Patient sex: M
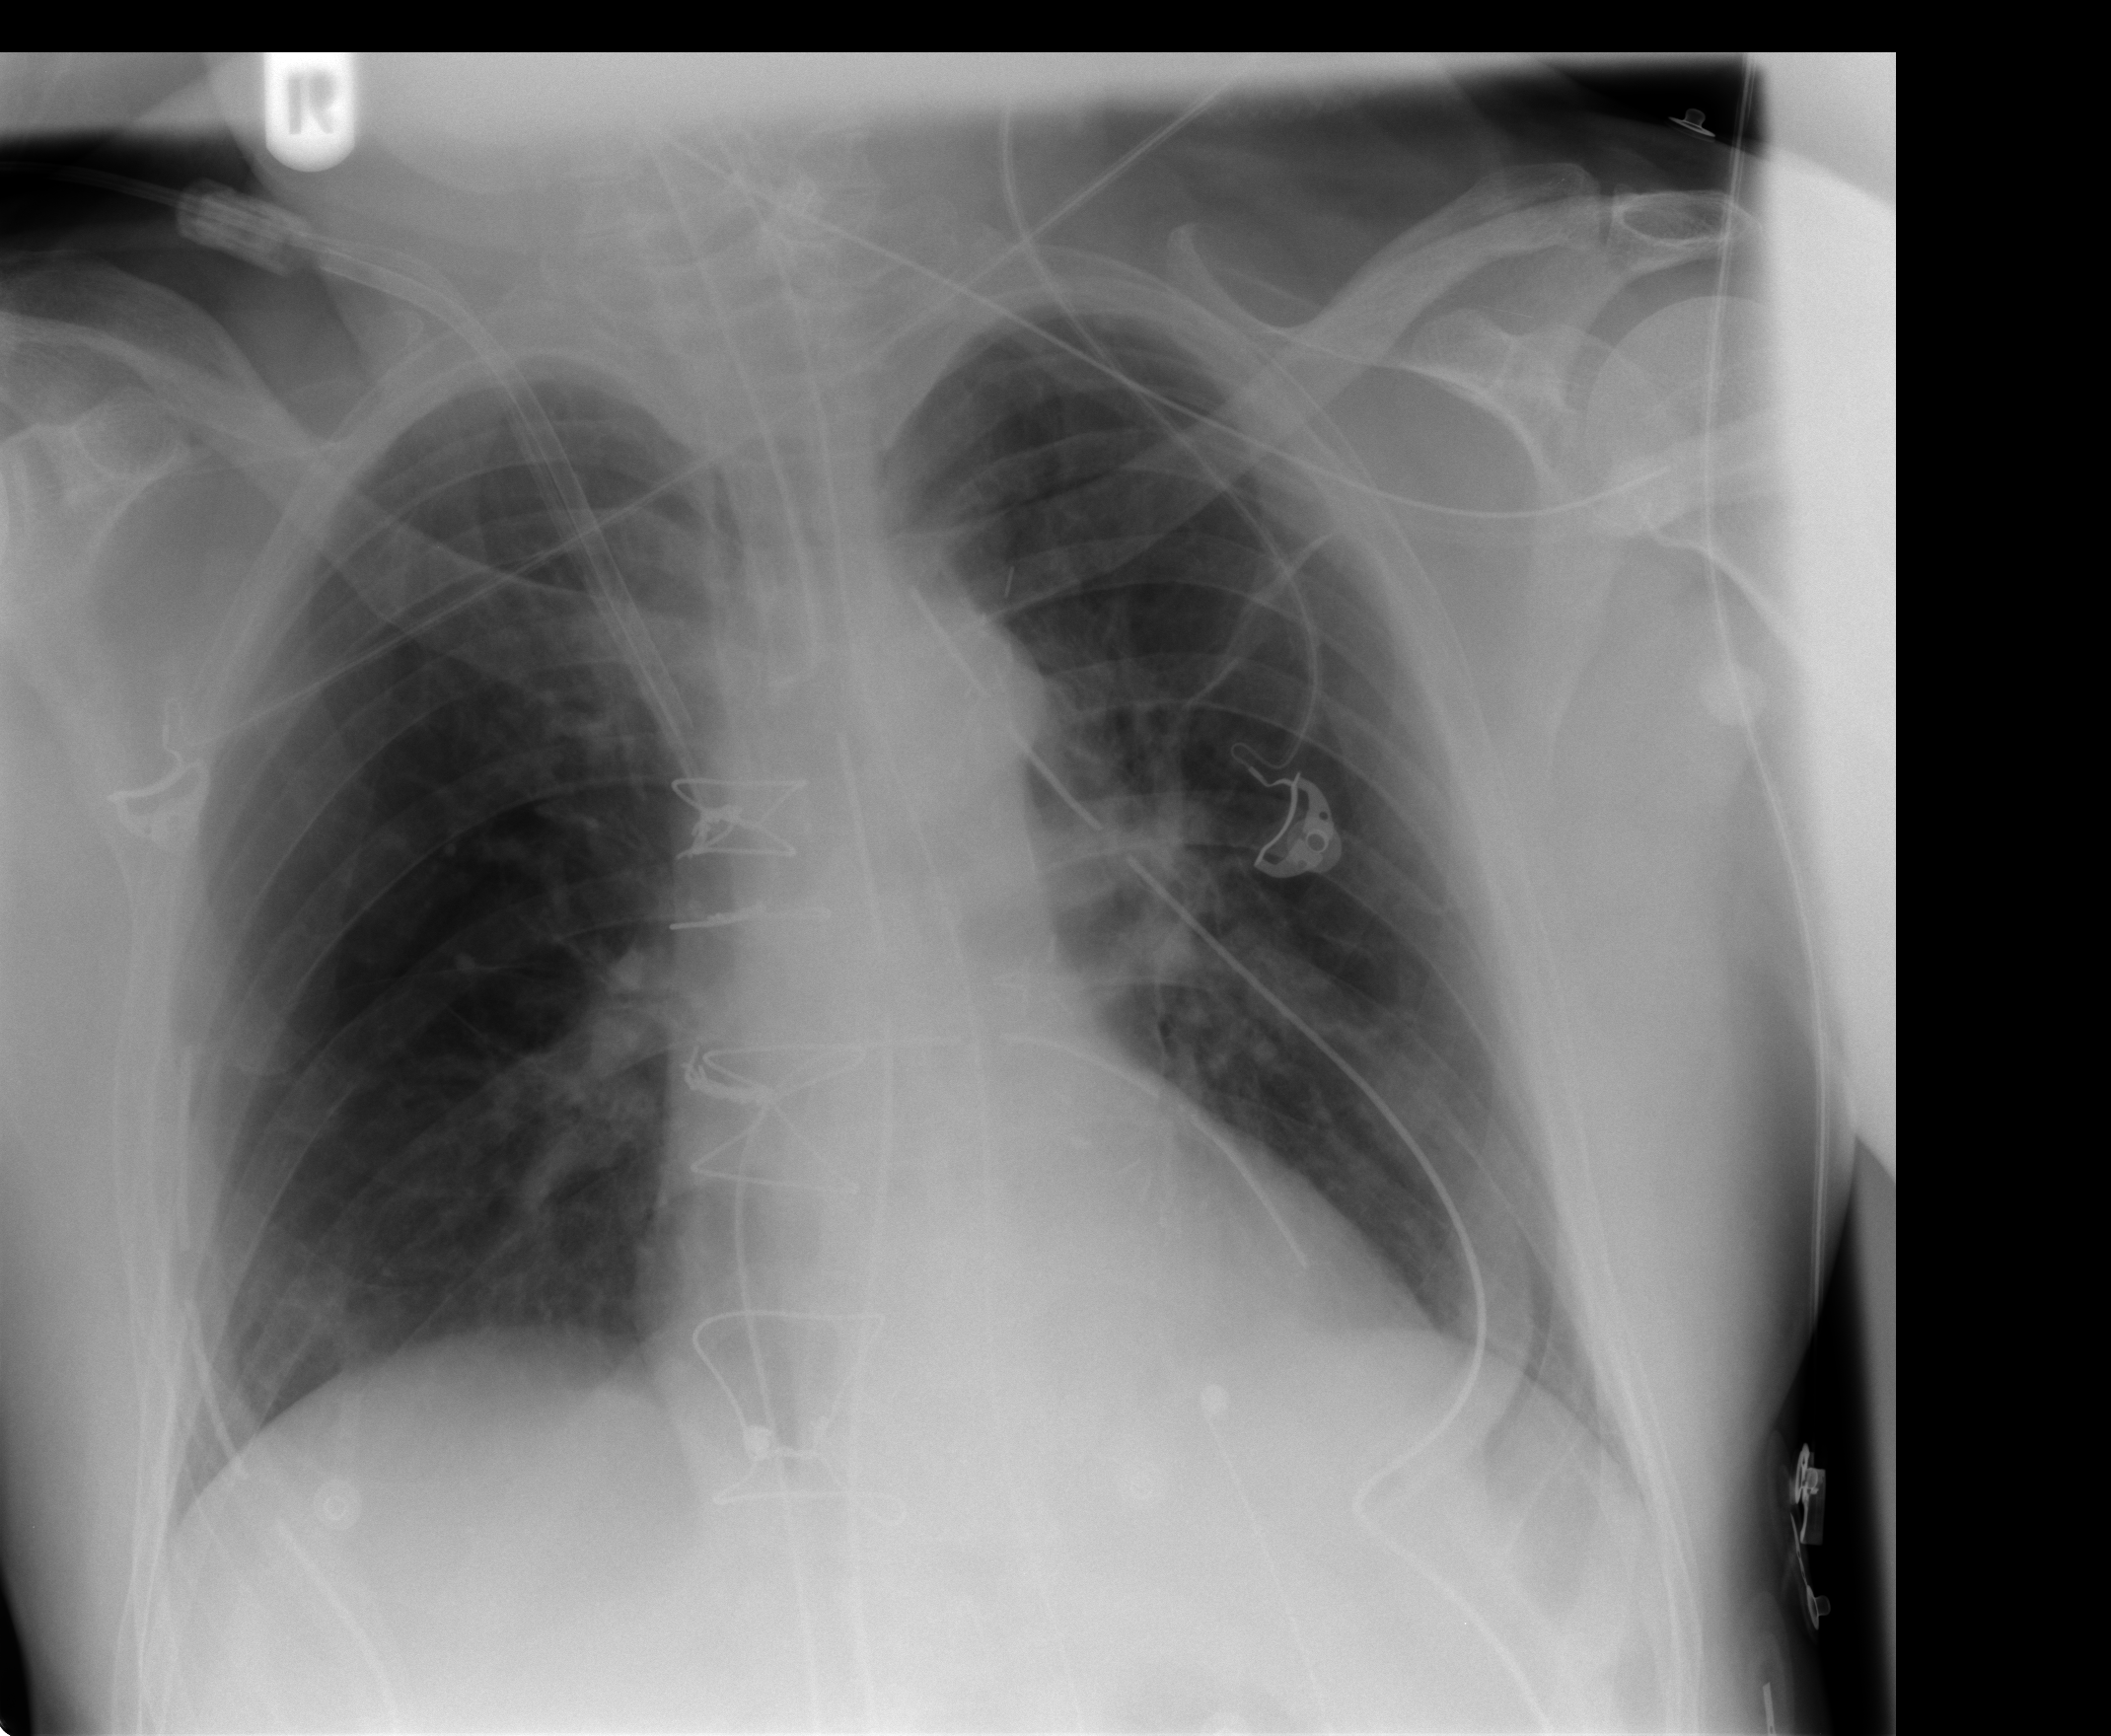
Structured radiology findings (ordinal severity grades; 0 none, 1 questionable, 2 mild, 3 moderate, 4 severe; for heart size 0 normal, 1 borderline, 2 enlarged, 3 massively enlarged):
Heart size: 0
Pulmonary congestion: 0
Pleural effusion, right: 0
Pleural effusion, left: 0
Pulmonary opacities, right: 0
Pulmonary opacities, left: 0
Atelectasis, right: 1
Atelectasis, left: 1